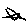
Label: star